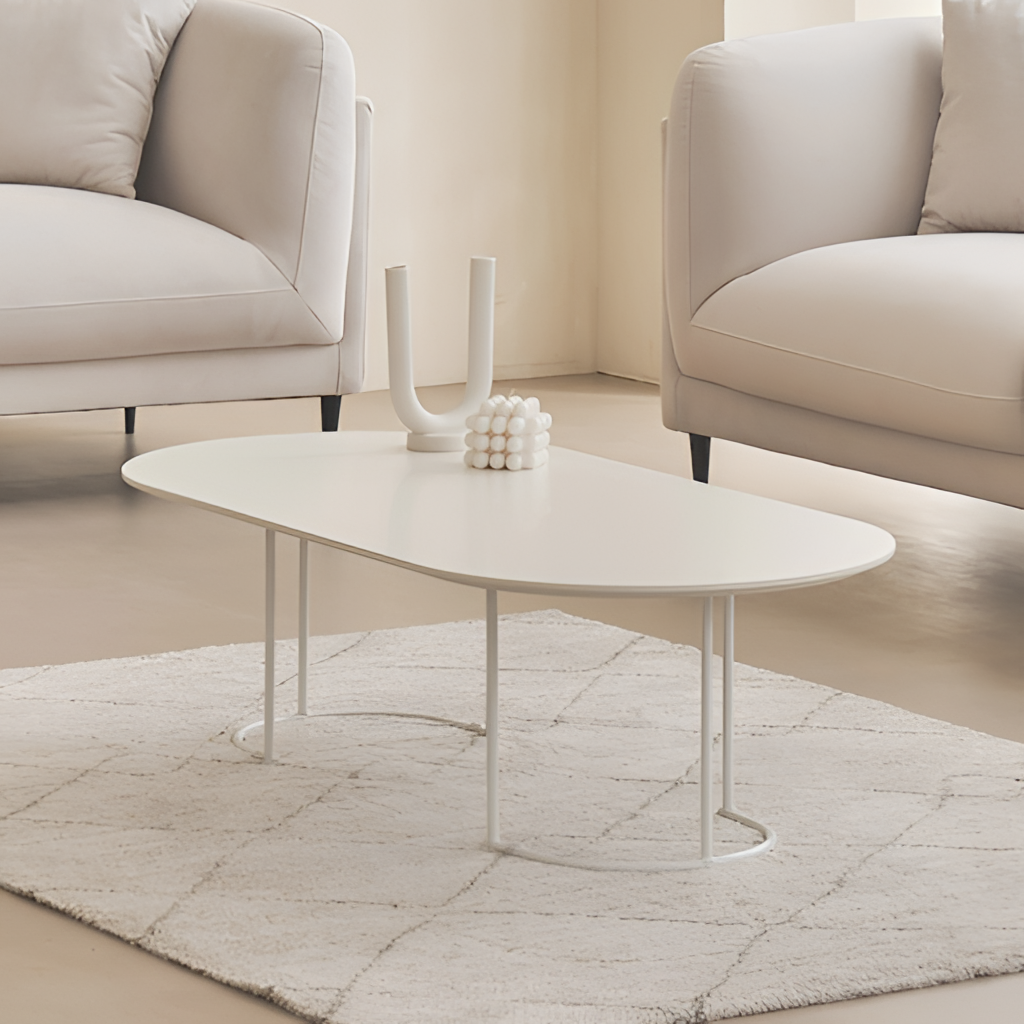
living room, metal coffee table, beige paint wallpaper, with solid pattern, minimalist, beige rug flooring, with diamond pattern